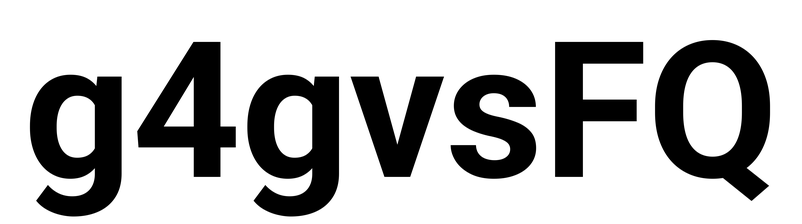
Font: Roboto_Bold